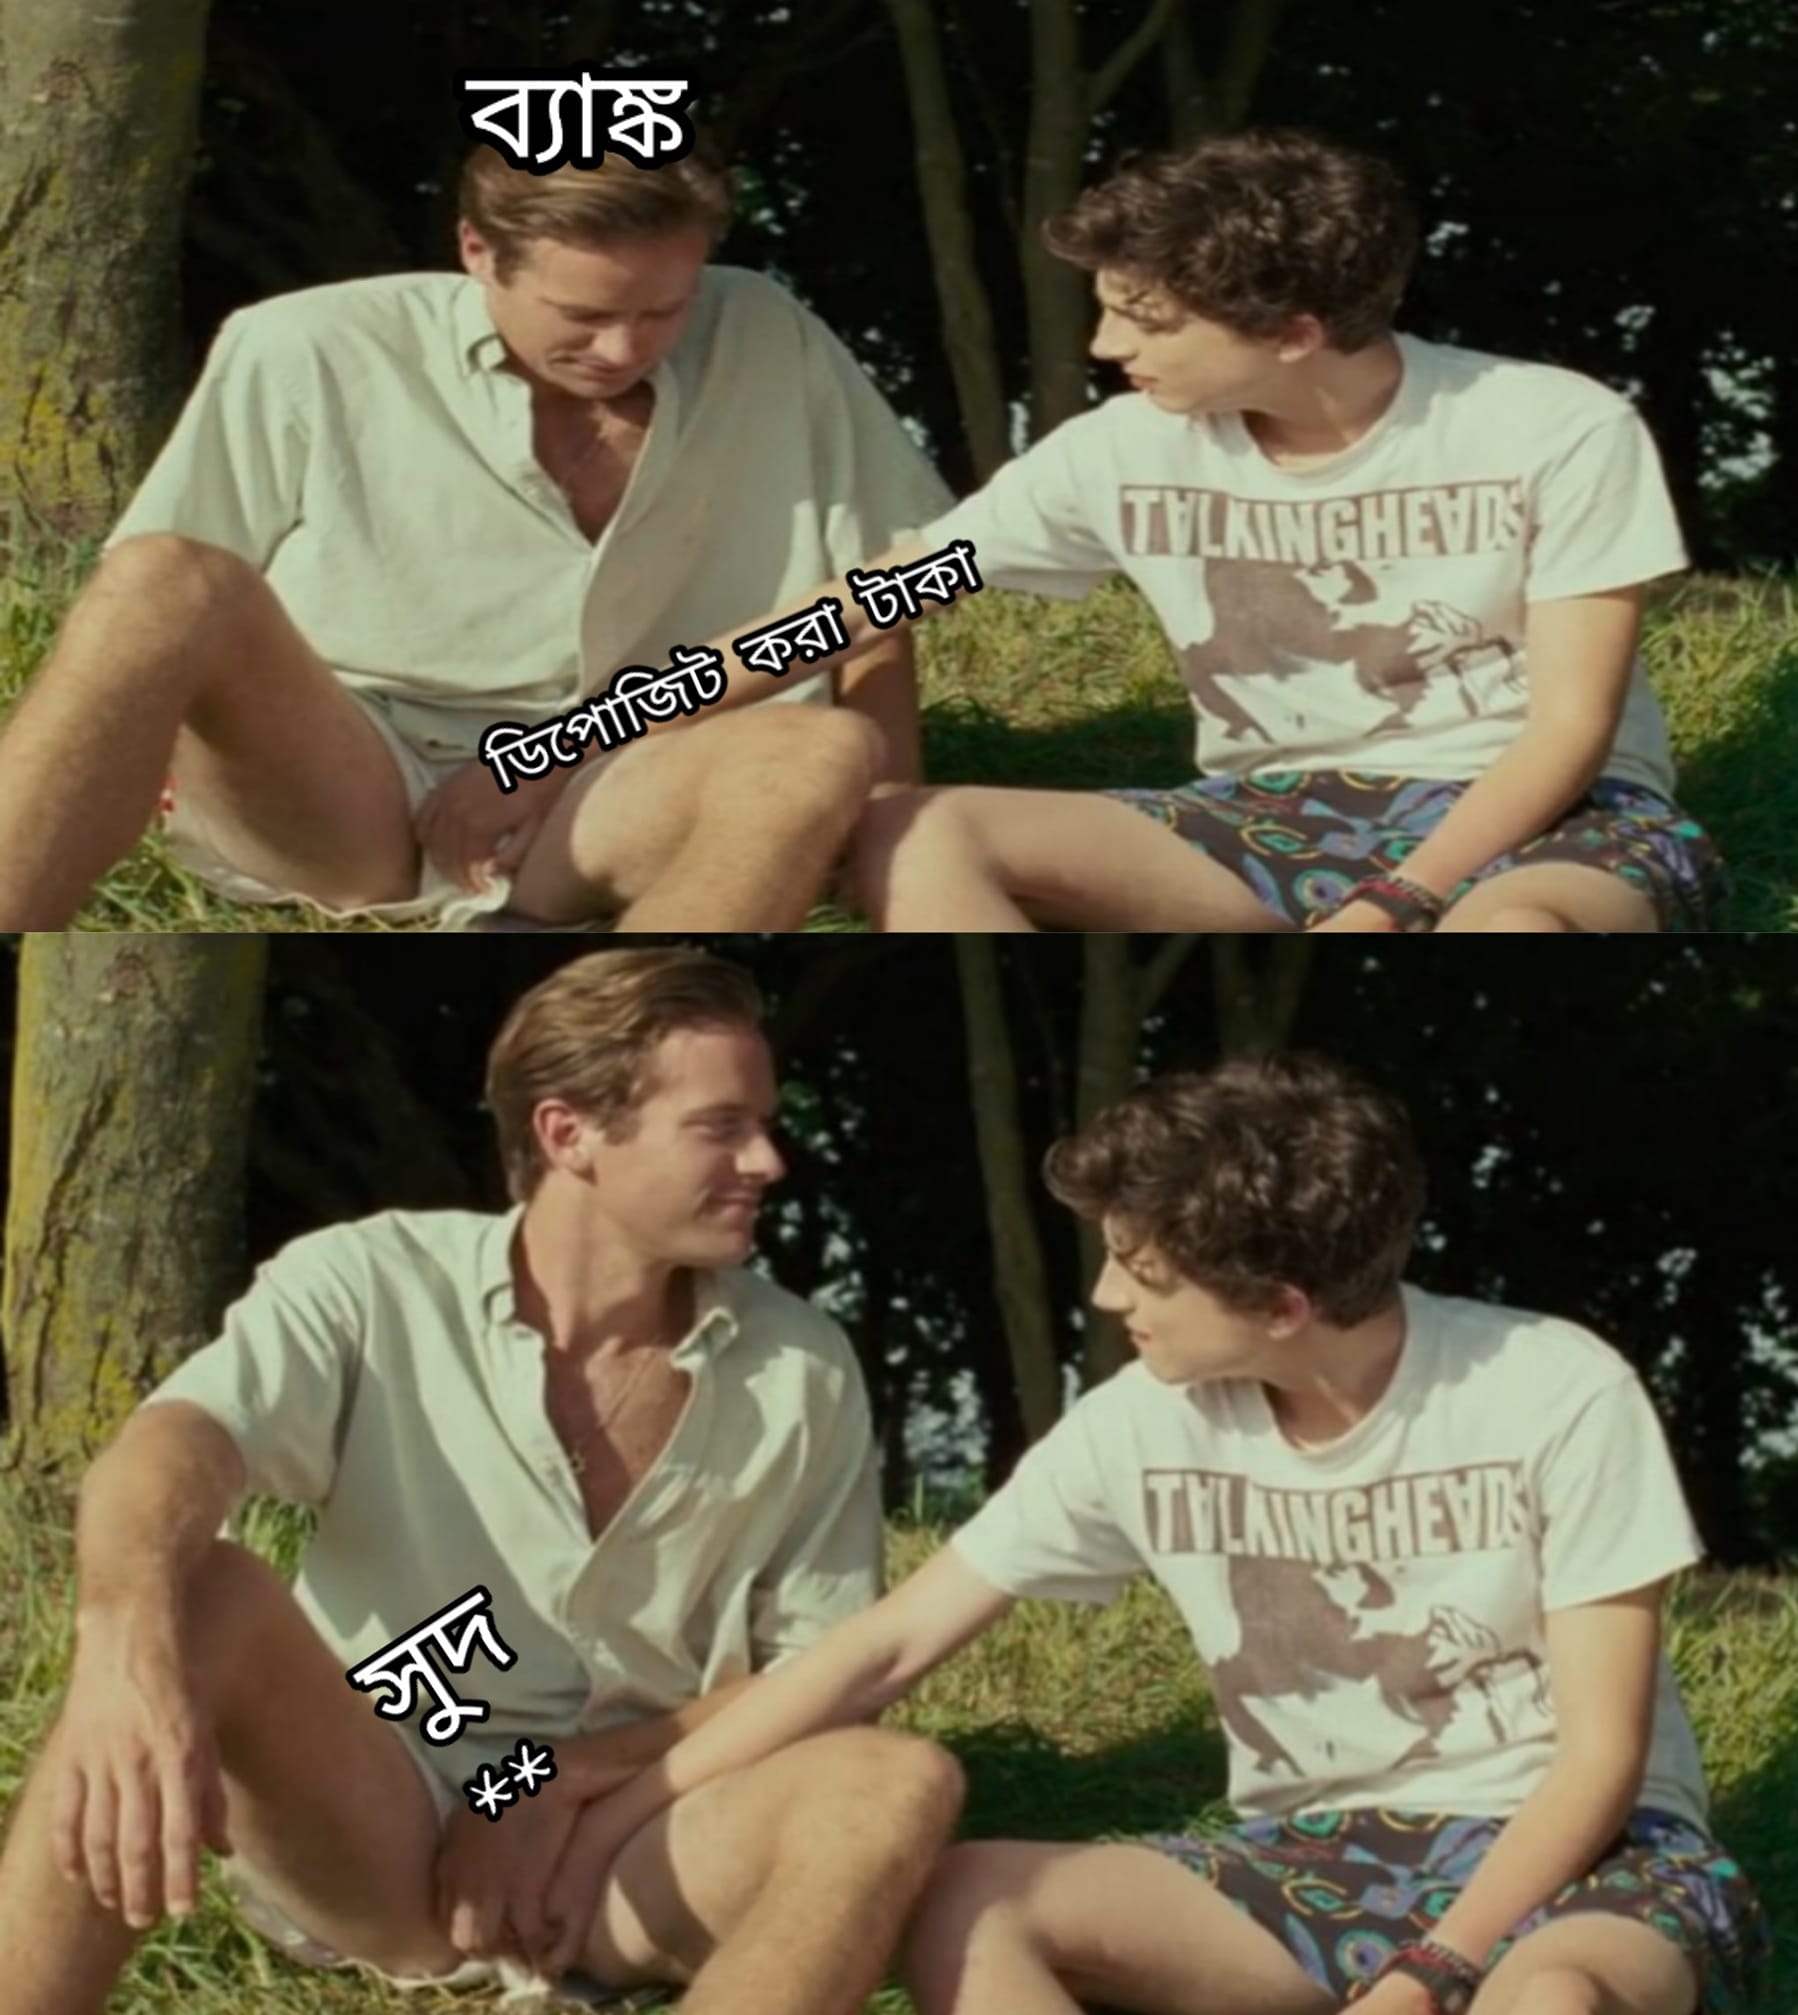
Caption:  ব্যাঙ্ক   ডিপোজিট করা টাকা     সুদ **
Label: non-hate